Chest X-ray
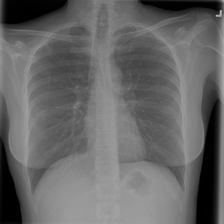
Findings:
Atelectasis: negative
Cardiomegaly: negative
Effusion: negative
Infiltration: negative
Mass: negative
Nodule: negative
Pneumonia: negative
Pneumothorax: negative
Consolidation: negative
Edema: negative
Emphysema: negative
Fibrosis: negative
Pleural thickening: negative
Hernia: negative